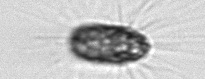
Label: Corethron_hystrix